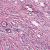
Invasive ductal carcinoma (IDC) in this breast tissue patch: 1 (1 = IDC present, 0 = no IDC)